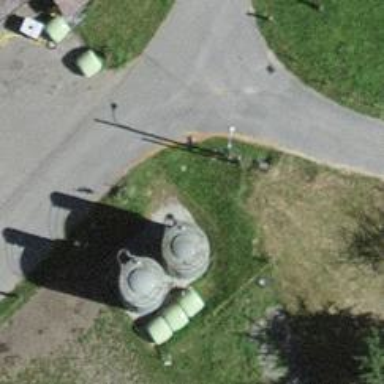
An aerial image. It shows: Silo.